Question: Count the number of objects in the diagram.
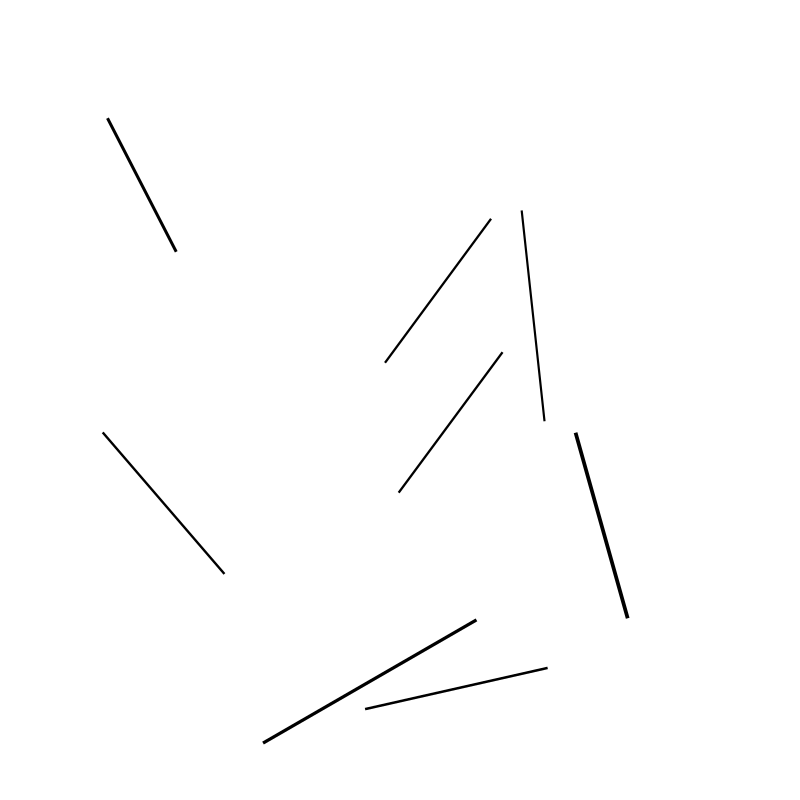
Answer: 8